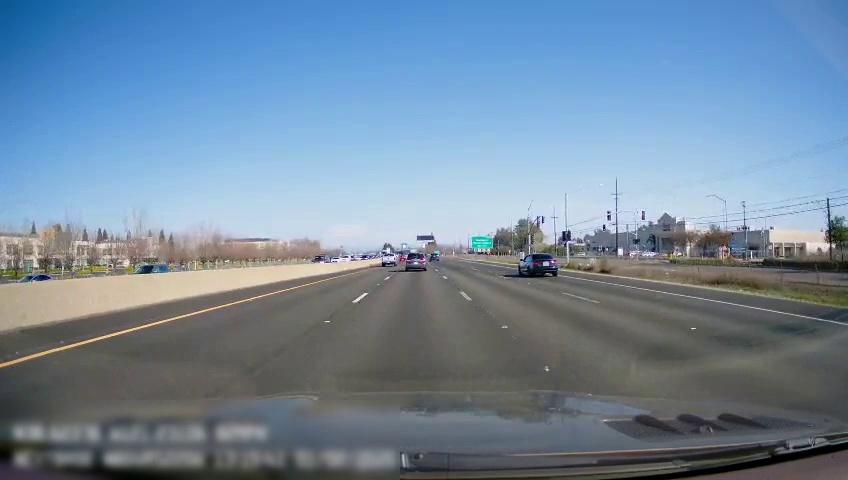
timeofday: Day
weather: Sunny
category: Drivable Space
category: Vehicles | SUV
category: Vehicles | Truck
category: Vehicles | Car
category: Lanes | Current Lane
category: Lanes | Current Lane
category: Lanes | Current Lane
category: Lanes | Alternate Lane
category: Lanes | Alternate Lane
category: Lanes | Alternate Lane
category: Traffic | Signs